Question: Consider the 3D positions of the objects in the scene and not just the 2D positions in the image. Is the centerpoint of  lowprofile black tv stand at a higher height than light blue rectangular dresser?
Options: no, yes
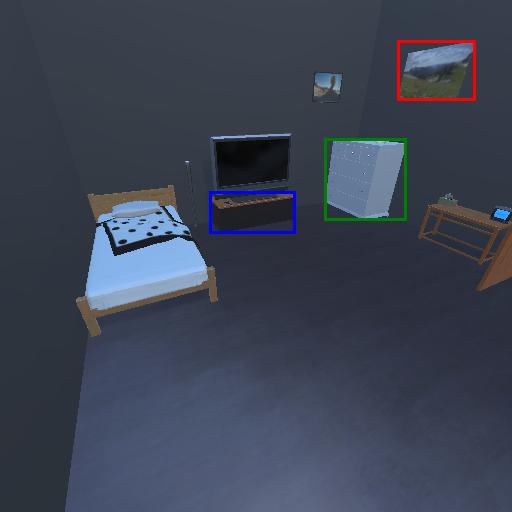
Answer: no